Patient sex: M
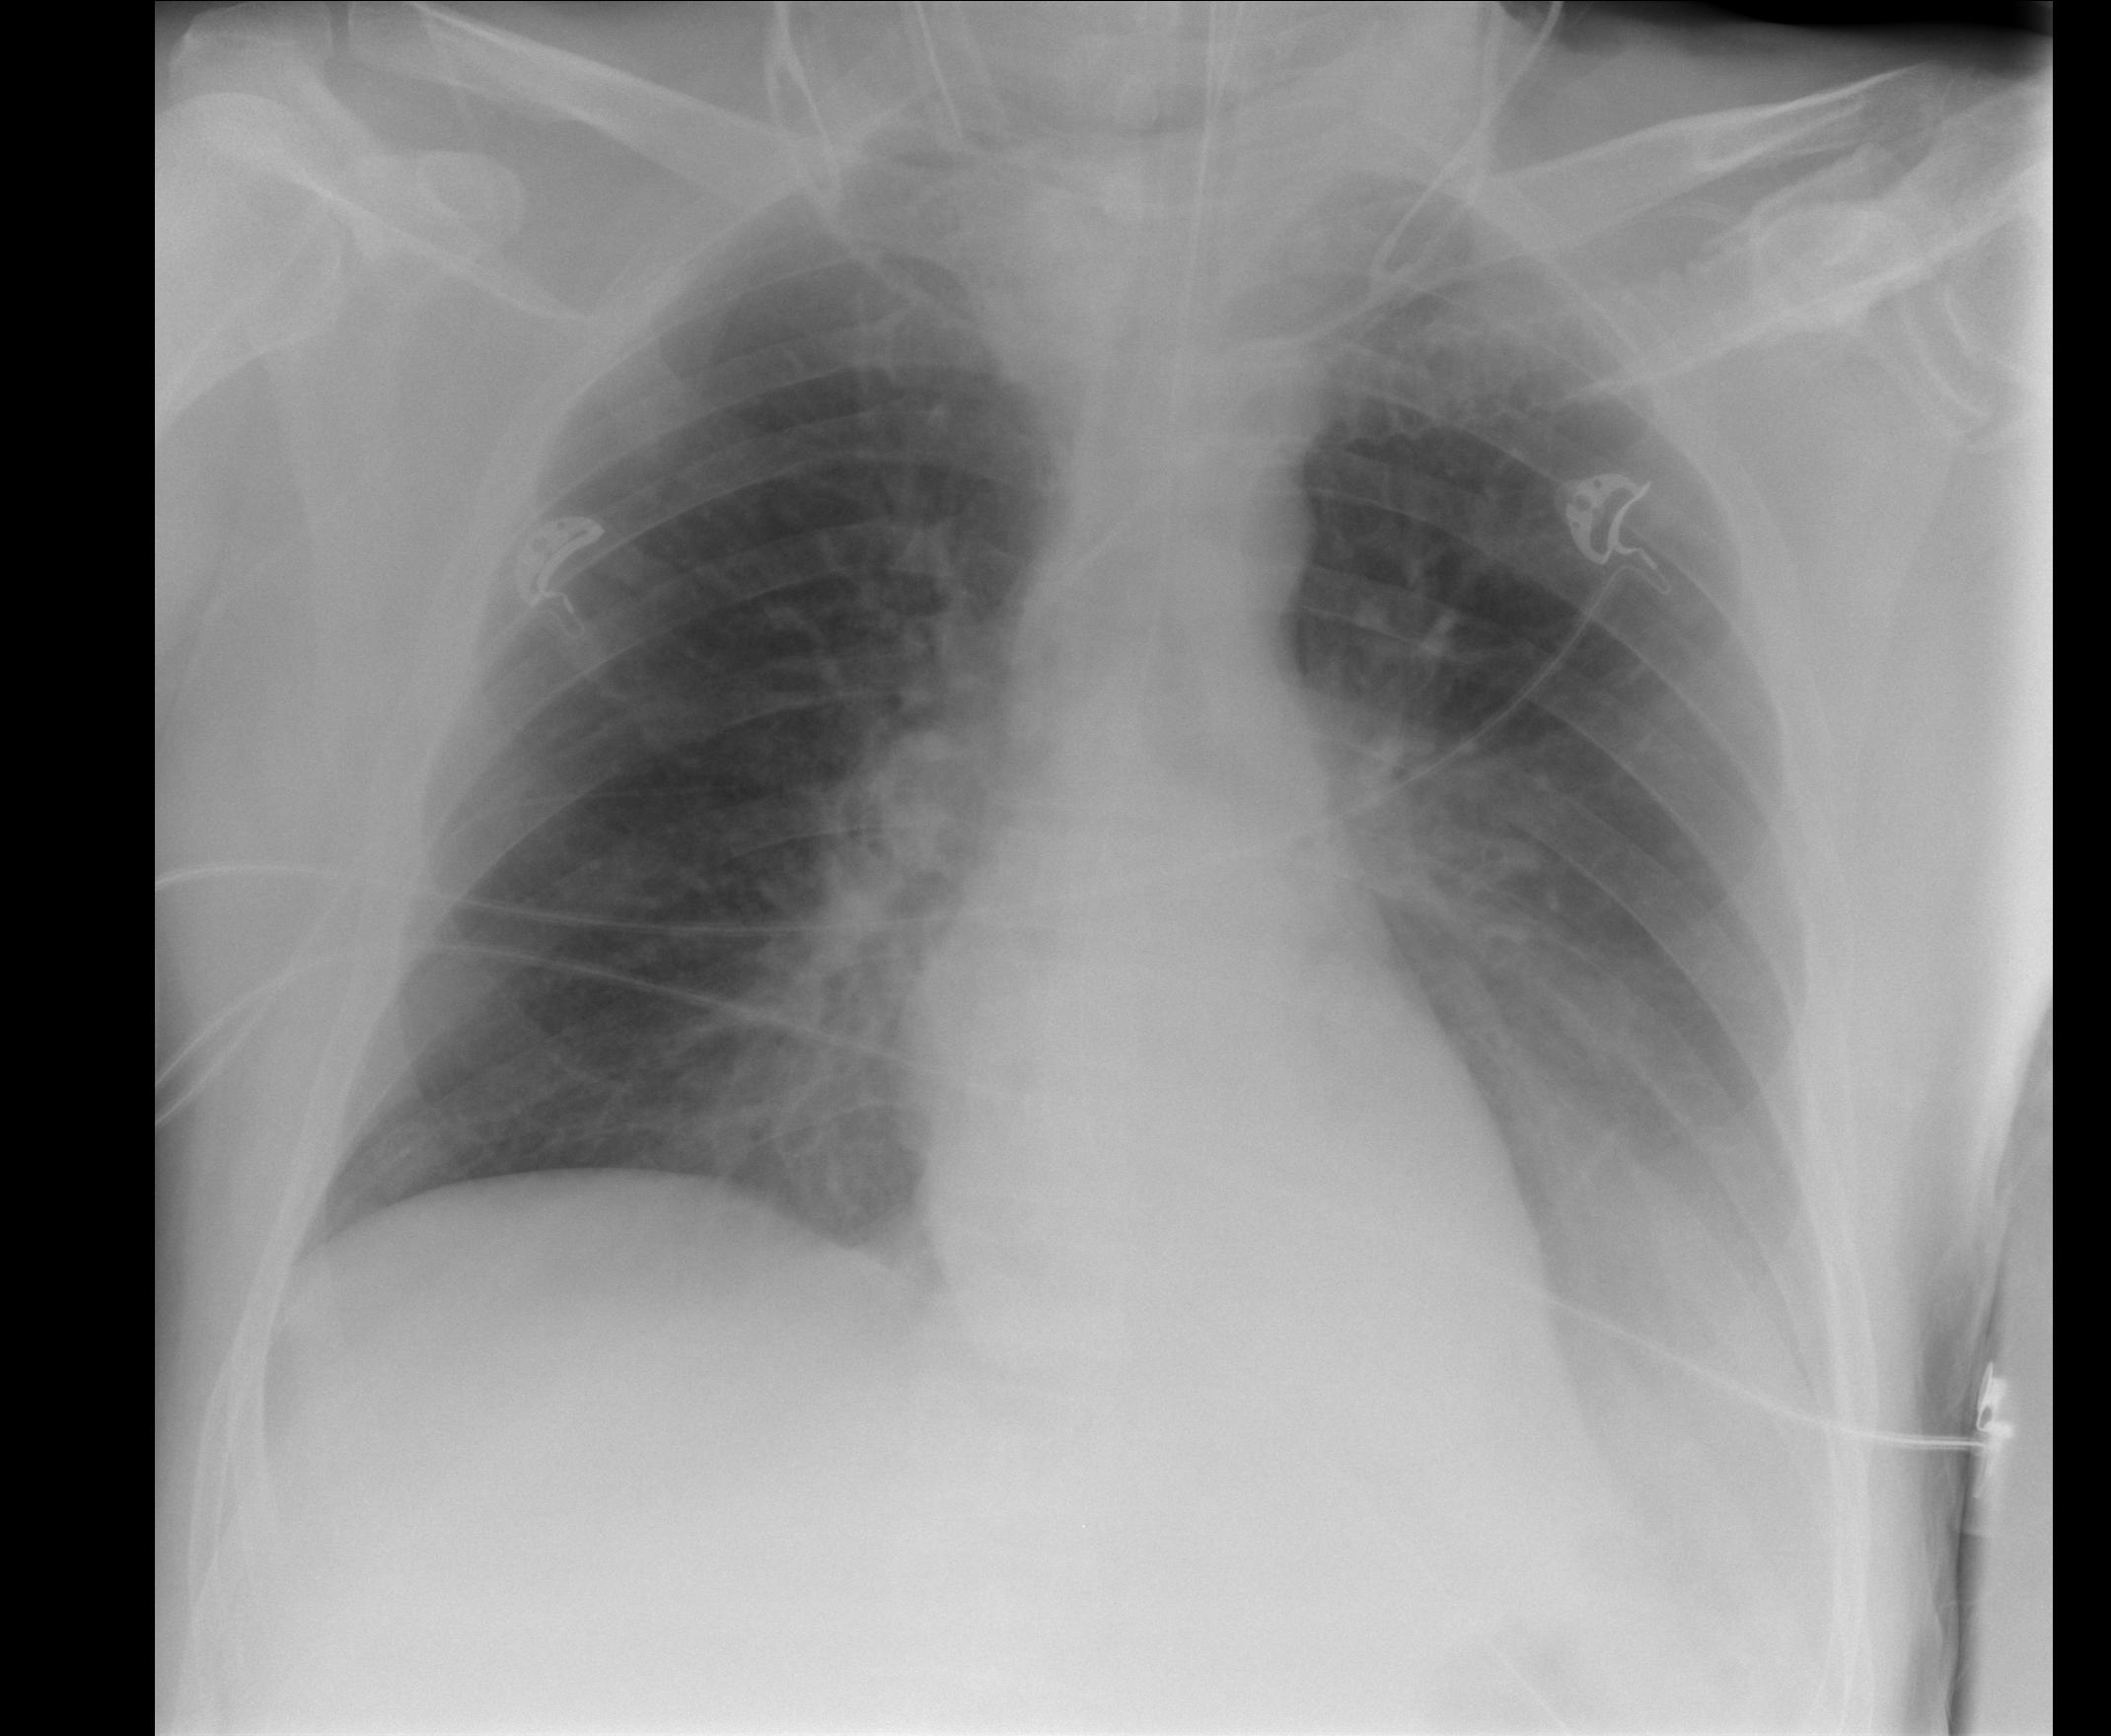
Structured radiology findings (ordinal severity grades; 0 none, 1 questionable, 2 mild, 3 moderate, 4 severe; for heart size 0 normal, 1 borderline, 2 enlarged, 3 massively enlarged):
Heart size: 0
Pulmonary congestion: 0
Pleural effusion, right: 0
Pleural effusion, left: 3
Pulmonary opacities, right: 0
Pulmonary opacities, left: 1
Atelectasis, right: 0
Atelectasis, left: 3